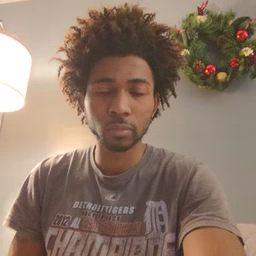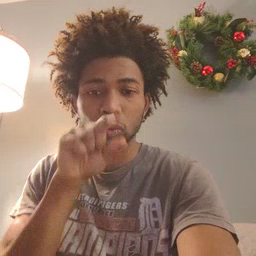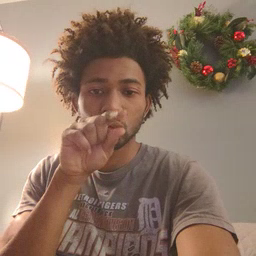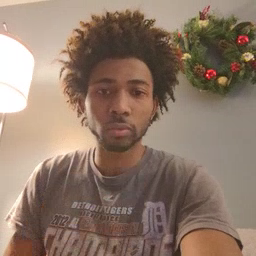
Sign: bird